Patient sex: M
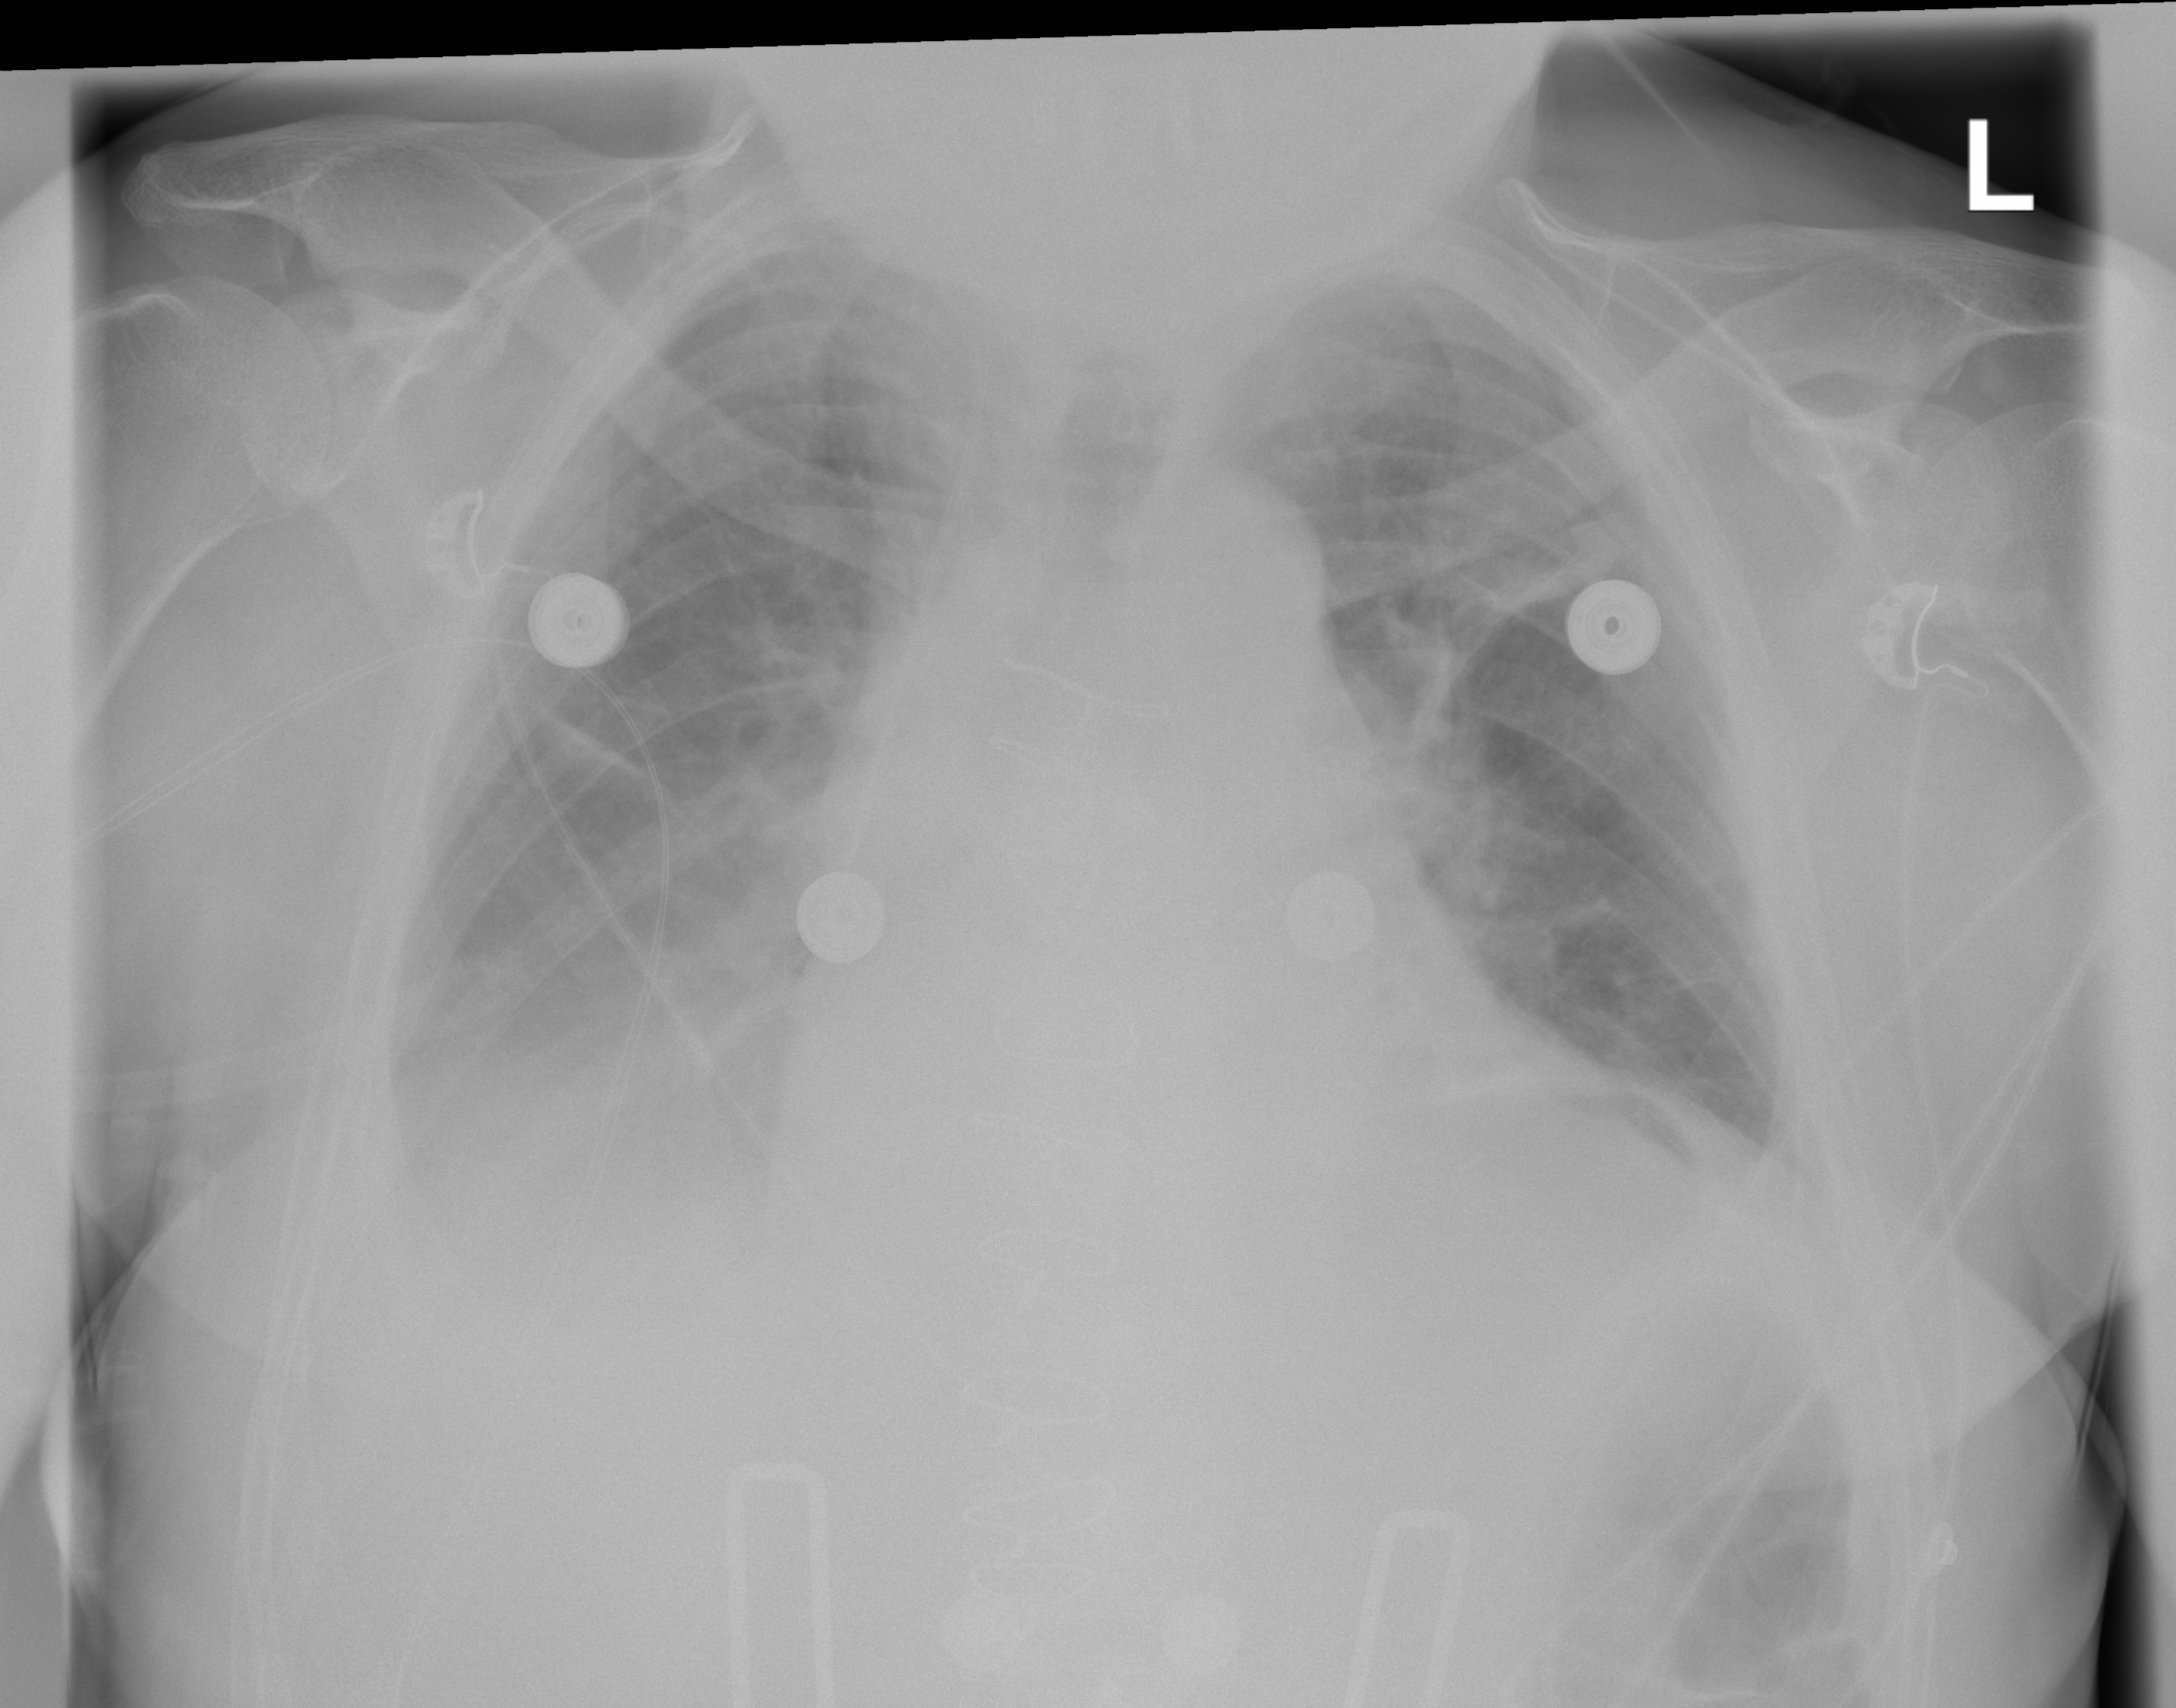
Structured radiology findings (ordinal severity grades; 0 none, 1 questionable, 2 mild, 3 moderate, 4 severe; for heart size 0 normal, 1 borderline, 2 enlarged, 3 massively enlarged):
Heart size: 2
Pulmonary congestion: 0
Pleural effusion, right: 2
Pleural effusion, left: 0
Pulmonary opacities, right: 0
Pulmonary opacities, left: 0
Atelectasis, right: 2
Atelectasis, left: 3